Question: I want to start using 'mutt' again after about 15 years. I first want to use it to access my gmail account. I'm running into a simple problem now: how to open a subfolder (tag in gmail) that has subfolders of its own?
When I go to 'TODO/' and press enter mutt takes me into the TODO directory. I simply want to open the TODO tag. How can I do that?

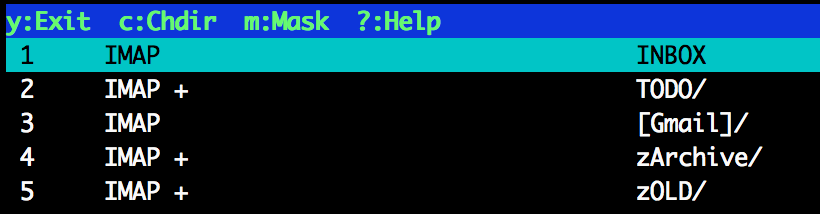
Answer: To view messages outside your inbox, type 'c' and either type '?' to view a list of all your tags and folders, or prepend your tag with an equals sign. So, to view messages tagged 'work', you'd type 'c', then '=work', then hit Return.
Found the info on <URL>